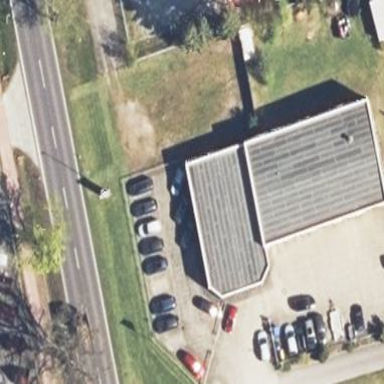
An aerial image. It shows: Car shop building.